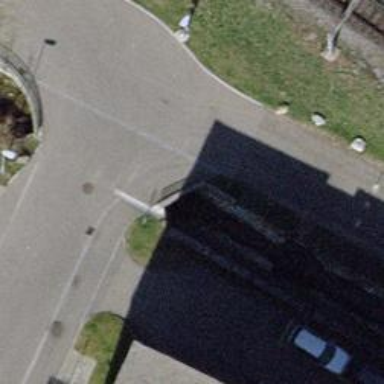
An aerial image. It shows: Culvert tunnel.